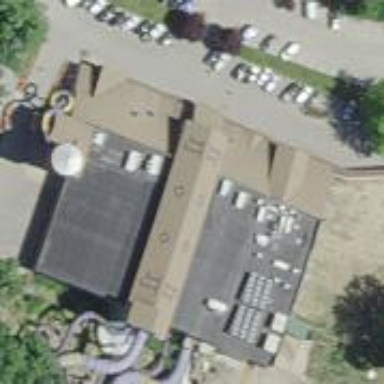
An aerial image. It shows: Water park building.